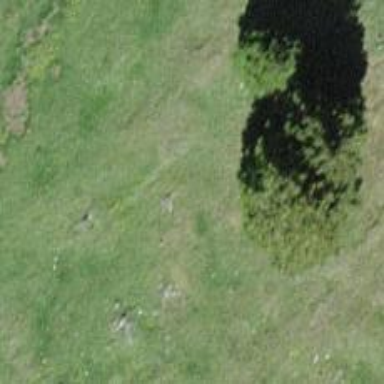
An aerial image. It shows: Needle-leaved tree in its natural environment.